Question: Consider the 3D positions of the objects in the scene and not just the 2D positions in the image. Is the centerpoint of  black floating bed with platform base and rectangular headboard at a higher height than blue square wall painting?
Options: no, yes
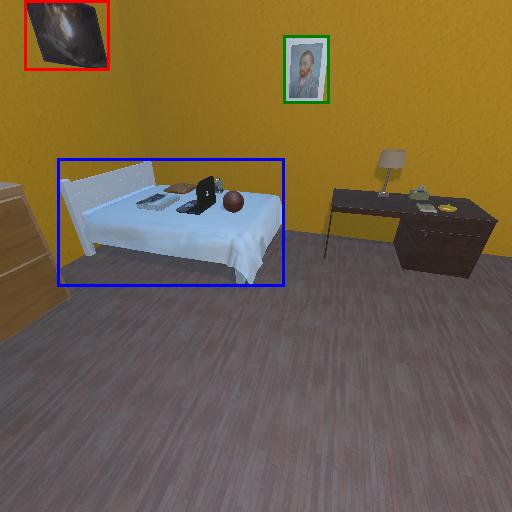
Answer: no